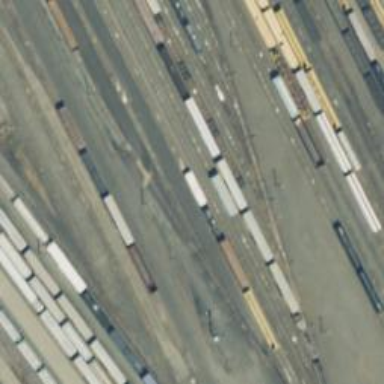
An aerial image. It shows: Railway yard.